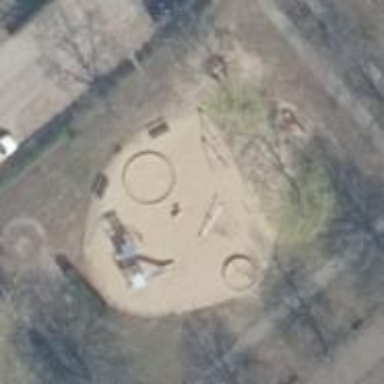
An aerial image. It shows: Playground area for leisure land.